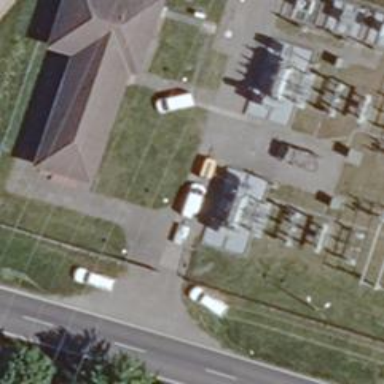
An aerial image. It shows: Three power lines with cables.